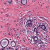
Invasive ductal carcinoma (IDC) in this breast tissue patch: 0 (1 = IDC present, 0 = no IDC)